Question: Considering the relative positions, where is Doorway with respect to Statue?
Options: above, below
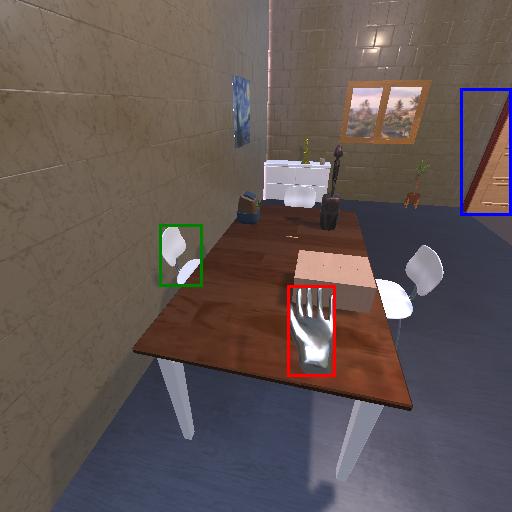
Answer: above